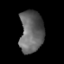
Tissue: lung
Cell type: Myeloid cells
Senescence score: 0.6657
Nuclear area (px): 981
Mean DAPI intensity: 100.221